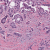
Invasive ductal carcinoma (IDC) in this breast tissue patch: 1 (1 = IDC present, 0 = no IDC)